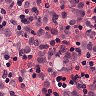
Metastatic tissue present: yes